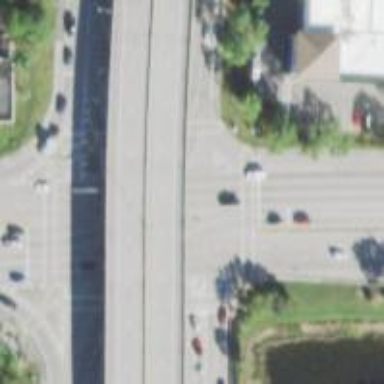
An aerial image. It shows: Primary link road with asphalt surface.